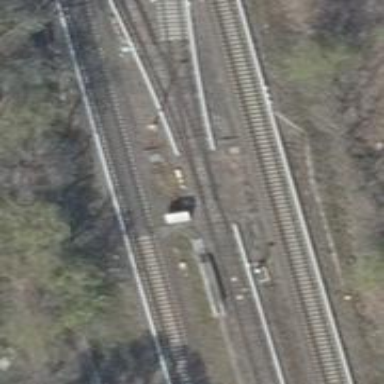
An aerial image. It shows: Railway switch.